Field crop: maize
Growth stage: 2
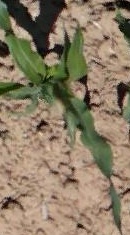
Species: maize